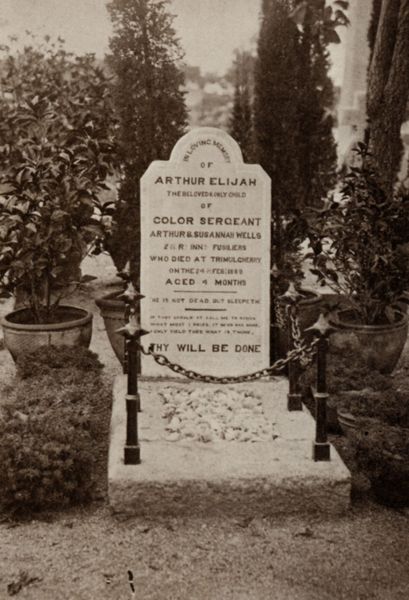
Titel: Grab des Sohnes von Arthur Wells
Künstler: Raja Lala Deen Dayal
Schlagwörter: baum, blätter, himmel, laub, mann, weiß, bäume, landschaft, sand, blume, blumen, frankreich, grau, hell, licht, marmor, paris, schwarz, weg, zaun, rahmen, stein, steine, tod, tot, signatur, erde, strauch, busch, büsche, boden, pflanzen, england, rund, umrandung, zypressen, blumenkübel, blumentopf, bäumchen, kübel, topf, schrift, ruhe, kette, hecke, herbst, amerika, sepia, französisch, kies, inschrift, zahlen, metall, platte, pfosten, foto, fotografie, photographie, blumentöpfe, name, töpfe, eisen, schild, eckig, kreuz, kiesel, denkmal, schwarz-weiss, militär, text, ketten, soldat, beschriftung, friedhof, namen, photo, topfpflanze, stäbe, gliederkette, soladt, grab, beet, alle, pinien, usa, topfpflanzen, erinnerung, fotographie, indien, einfassung, sohn, englisch, absperrung, grabmal, daten, umfassung, freidhof, tombe, andenken, stele, buchsbaum, epitaph, jude, grabstein, grabplatte, steinplatte, fankreich, grossbritannien, pflanzentopf, pflanzentöpfe, kolonialgeschichte, arthur, arthur elijah, blumemtopf, cimetière, color, color sergeant, colr, elijah, elijan, garbplatte, kriegergrab, sergeant, soldatengrab, 1900, fridhof, fiedhof, arlington, pflanztrog, will be